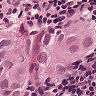
Metastatic tissue present: yes